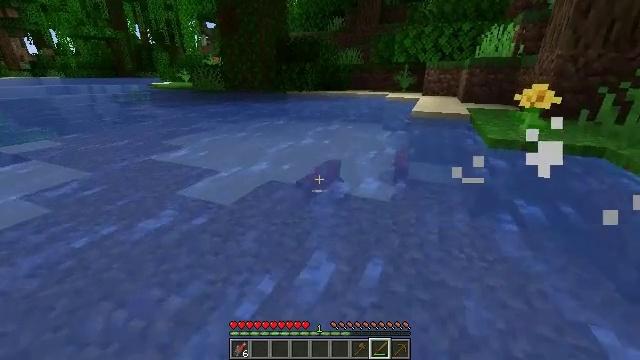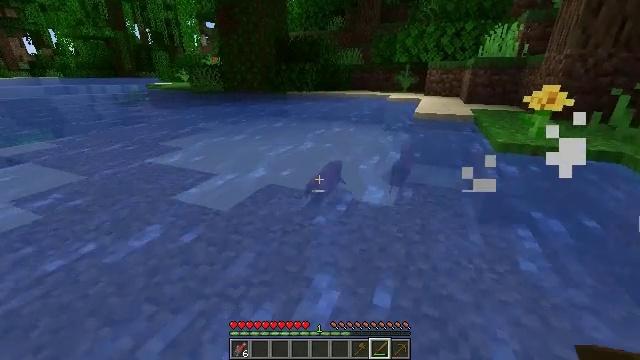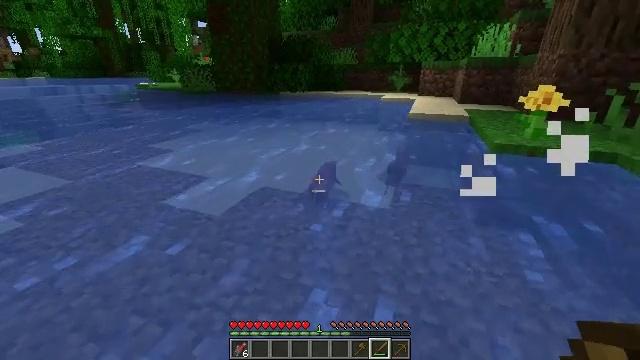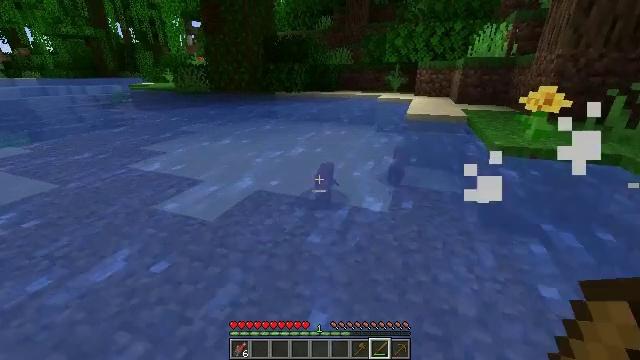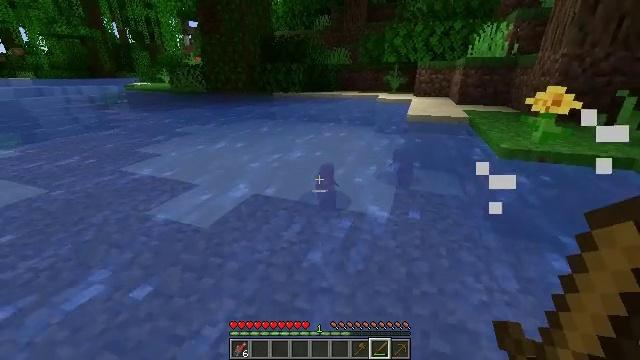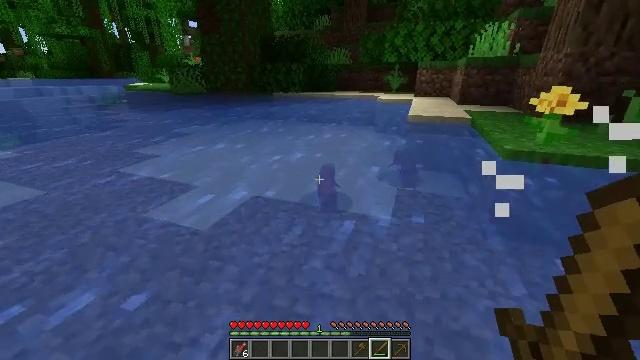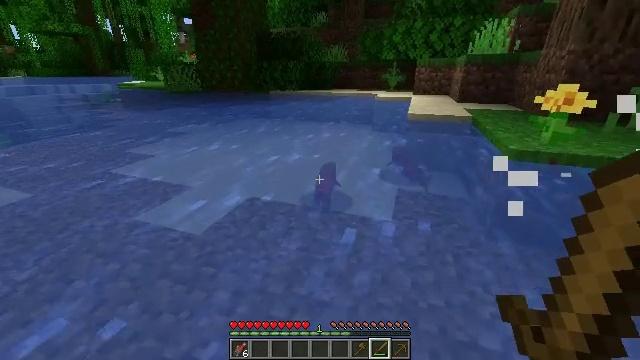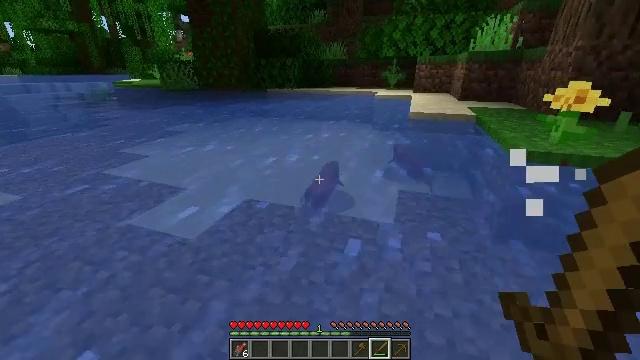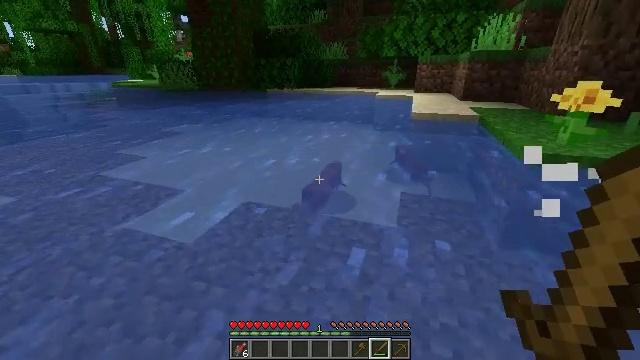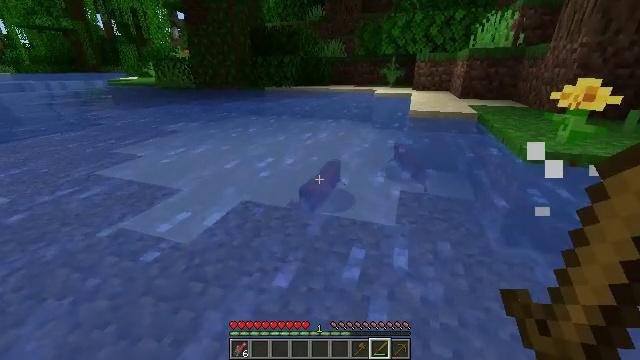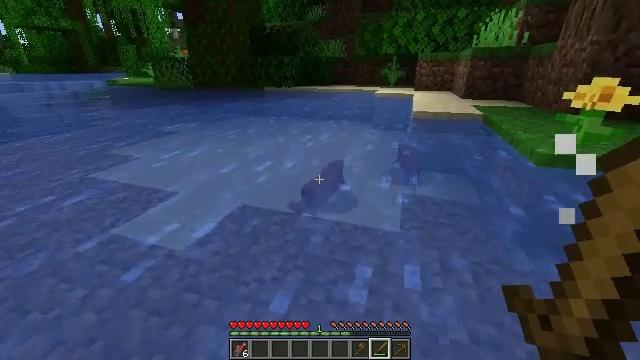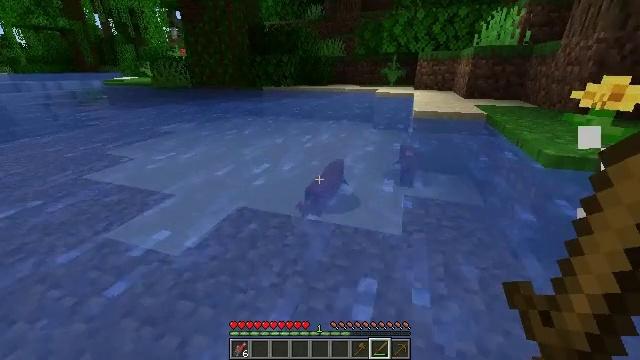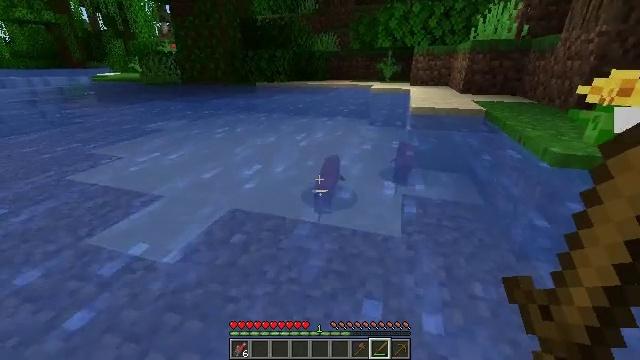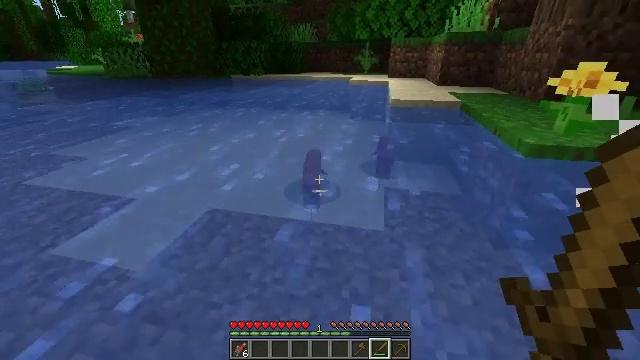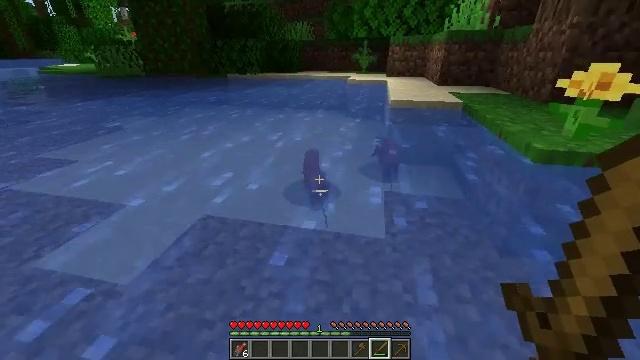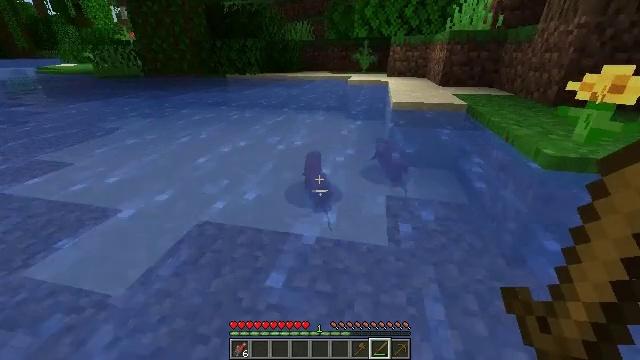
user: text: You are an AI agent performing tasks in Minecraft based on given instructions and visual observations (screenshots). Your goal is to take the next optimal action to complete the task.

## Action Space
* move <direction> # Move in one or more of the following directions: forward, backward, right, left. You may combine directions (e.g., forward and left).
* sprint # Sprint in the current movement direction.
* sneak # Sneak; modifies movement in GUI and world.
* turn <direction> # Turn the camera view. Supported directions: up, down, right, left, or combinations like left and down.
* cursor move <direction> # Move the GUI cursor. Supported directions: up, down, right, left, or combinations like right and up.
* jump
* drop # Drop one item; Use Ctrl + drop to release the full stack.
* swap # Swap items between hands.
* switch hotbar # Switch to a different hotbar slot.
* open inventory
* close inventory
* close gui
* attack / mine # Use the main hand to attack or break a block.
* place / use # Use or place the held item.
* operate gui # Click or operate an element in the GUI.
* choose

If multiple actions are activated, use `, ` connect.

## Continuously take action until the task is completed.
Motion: motion action
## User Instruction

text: Hunt fish.
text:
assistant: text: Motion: move forward
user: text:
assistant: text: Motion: move forward, turn right
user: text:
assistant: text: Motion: move forward
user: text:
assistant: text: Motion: move forward
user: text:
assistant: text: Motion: move forward
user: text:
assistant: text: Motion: move forward
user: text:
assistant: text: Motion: move forward
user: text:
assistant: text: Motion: move forward
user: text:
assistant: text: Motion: move forward
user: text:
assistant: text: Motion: move forward
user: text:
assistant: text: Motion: move forward
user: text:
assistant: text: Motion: move forward, turn right
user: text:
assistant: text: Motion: move forward, turn right and down
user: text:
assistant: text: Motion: move forward
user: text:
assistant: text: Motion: move forward
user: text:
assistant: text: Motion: move forward, attack / mine
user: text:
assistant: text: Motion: move forward, attack / mine
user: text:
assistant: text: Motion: move forward, attack / mine
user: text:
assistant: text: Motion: move forward
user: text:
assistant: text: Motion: move forward
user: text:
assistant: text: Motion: move forward
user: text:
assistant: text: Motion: move forward
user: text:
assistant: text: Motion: move forward
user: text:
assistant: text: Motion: no_op
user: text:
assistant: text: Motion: turn right
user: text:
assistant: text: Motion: turn right
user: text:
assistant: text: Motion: turn right
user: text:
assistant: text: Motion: turn right
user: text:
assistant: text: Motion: move forward, turn right
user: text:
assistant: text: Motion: move forward, turn right